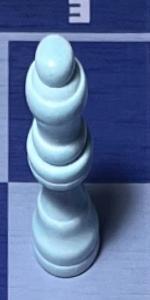
Label: Queen_White